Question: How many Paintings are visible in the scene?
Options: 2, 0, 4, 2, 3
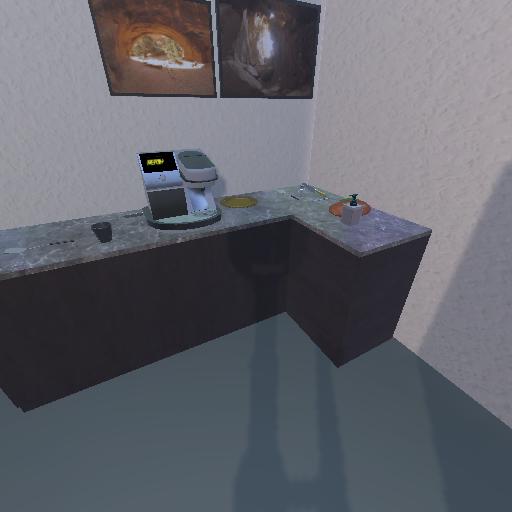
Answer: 2